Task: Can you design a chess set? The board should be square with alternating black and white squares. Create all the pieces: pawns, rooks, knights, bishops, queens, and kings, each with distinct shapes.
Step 3698:
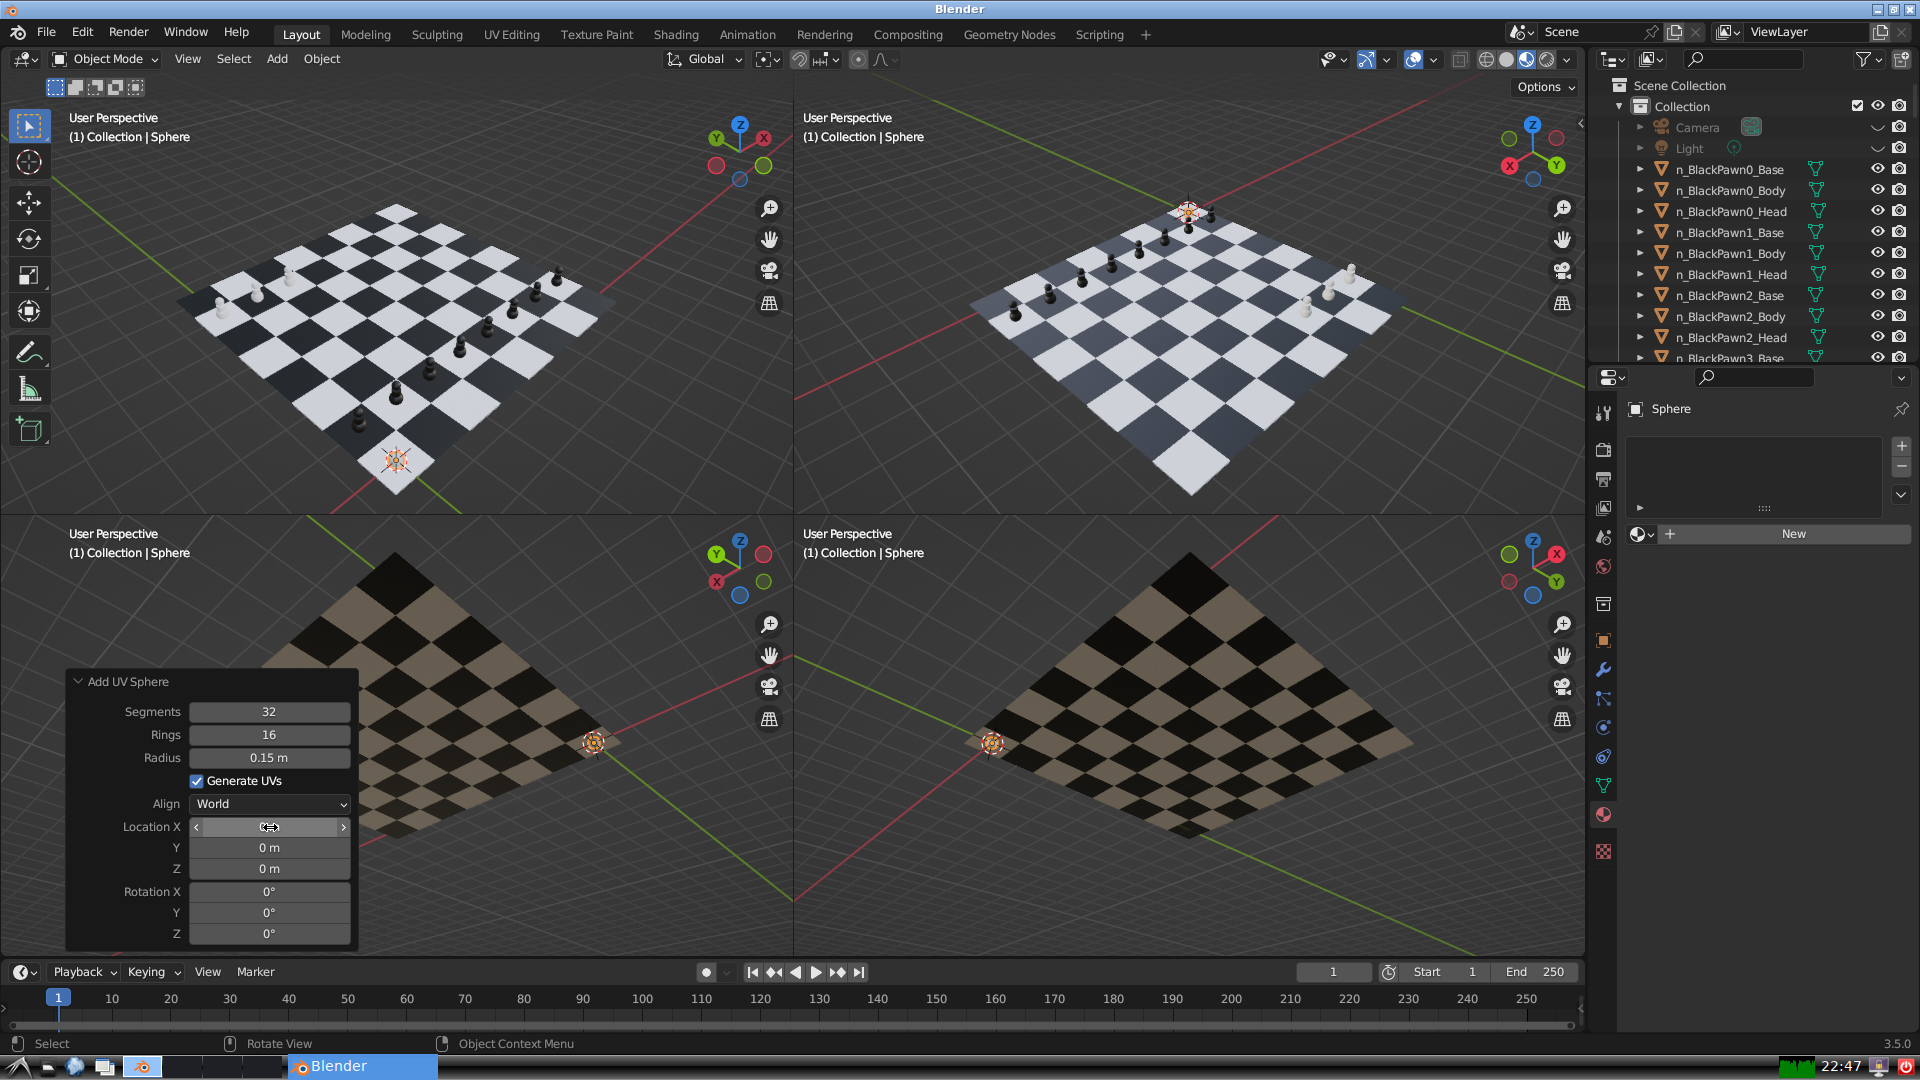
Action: click: no